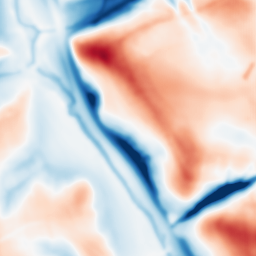
Category: multiscale
Decomposition family: dog
Decomposition parameters: sigma_low: 2
sigma_high: 20
Upsampling method: fft_zeropad
Upsampling parameters: scale: 4
Upsampling scale: 4